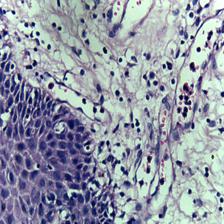
Diagnosis: Normal